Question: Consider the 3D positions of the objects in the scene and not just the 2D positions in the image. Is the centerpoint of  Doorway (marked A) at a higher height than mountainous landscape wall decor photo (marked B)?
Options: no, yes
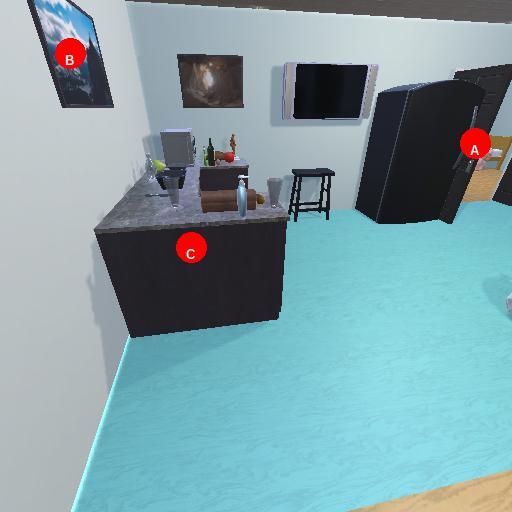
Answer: no